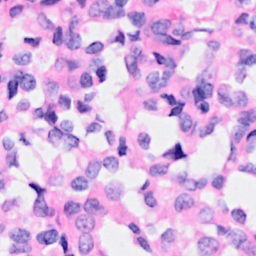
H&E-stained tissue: Breast